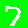
Digit: 7